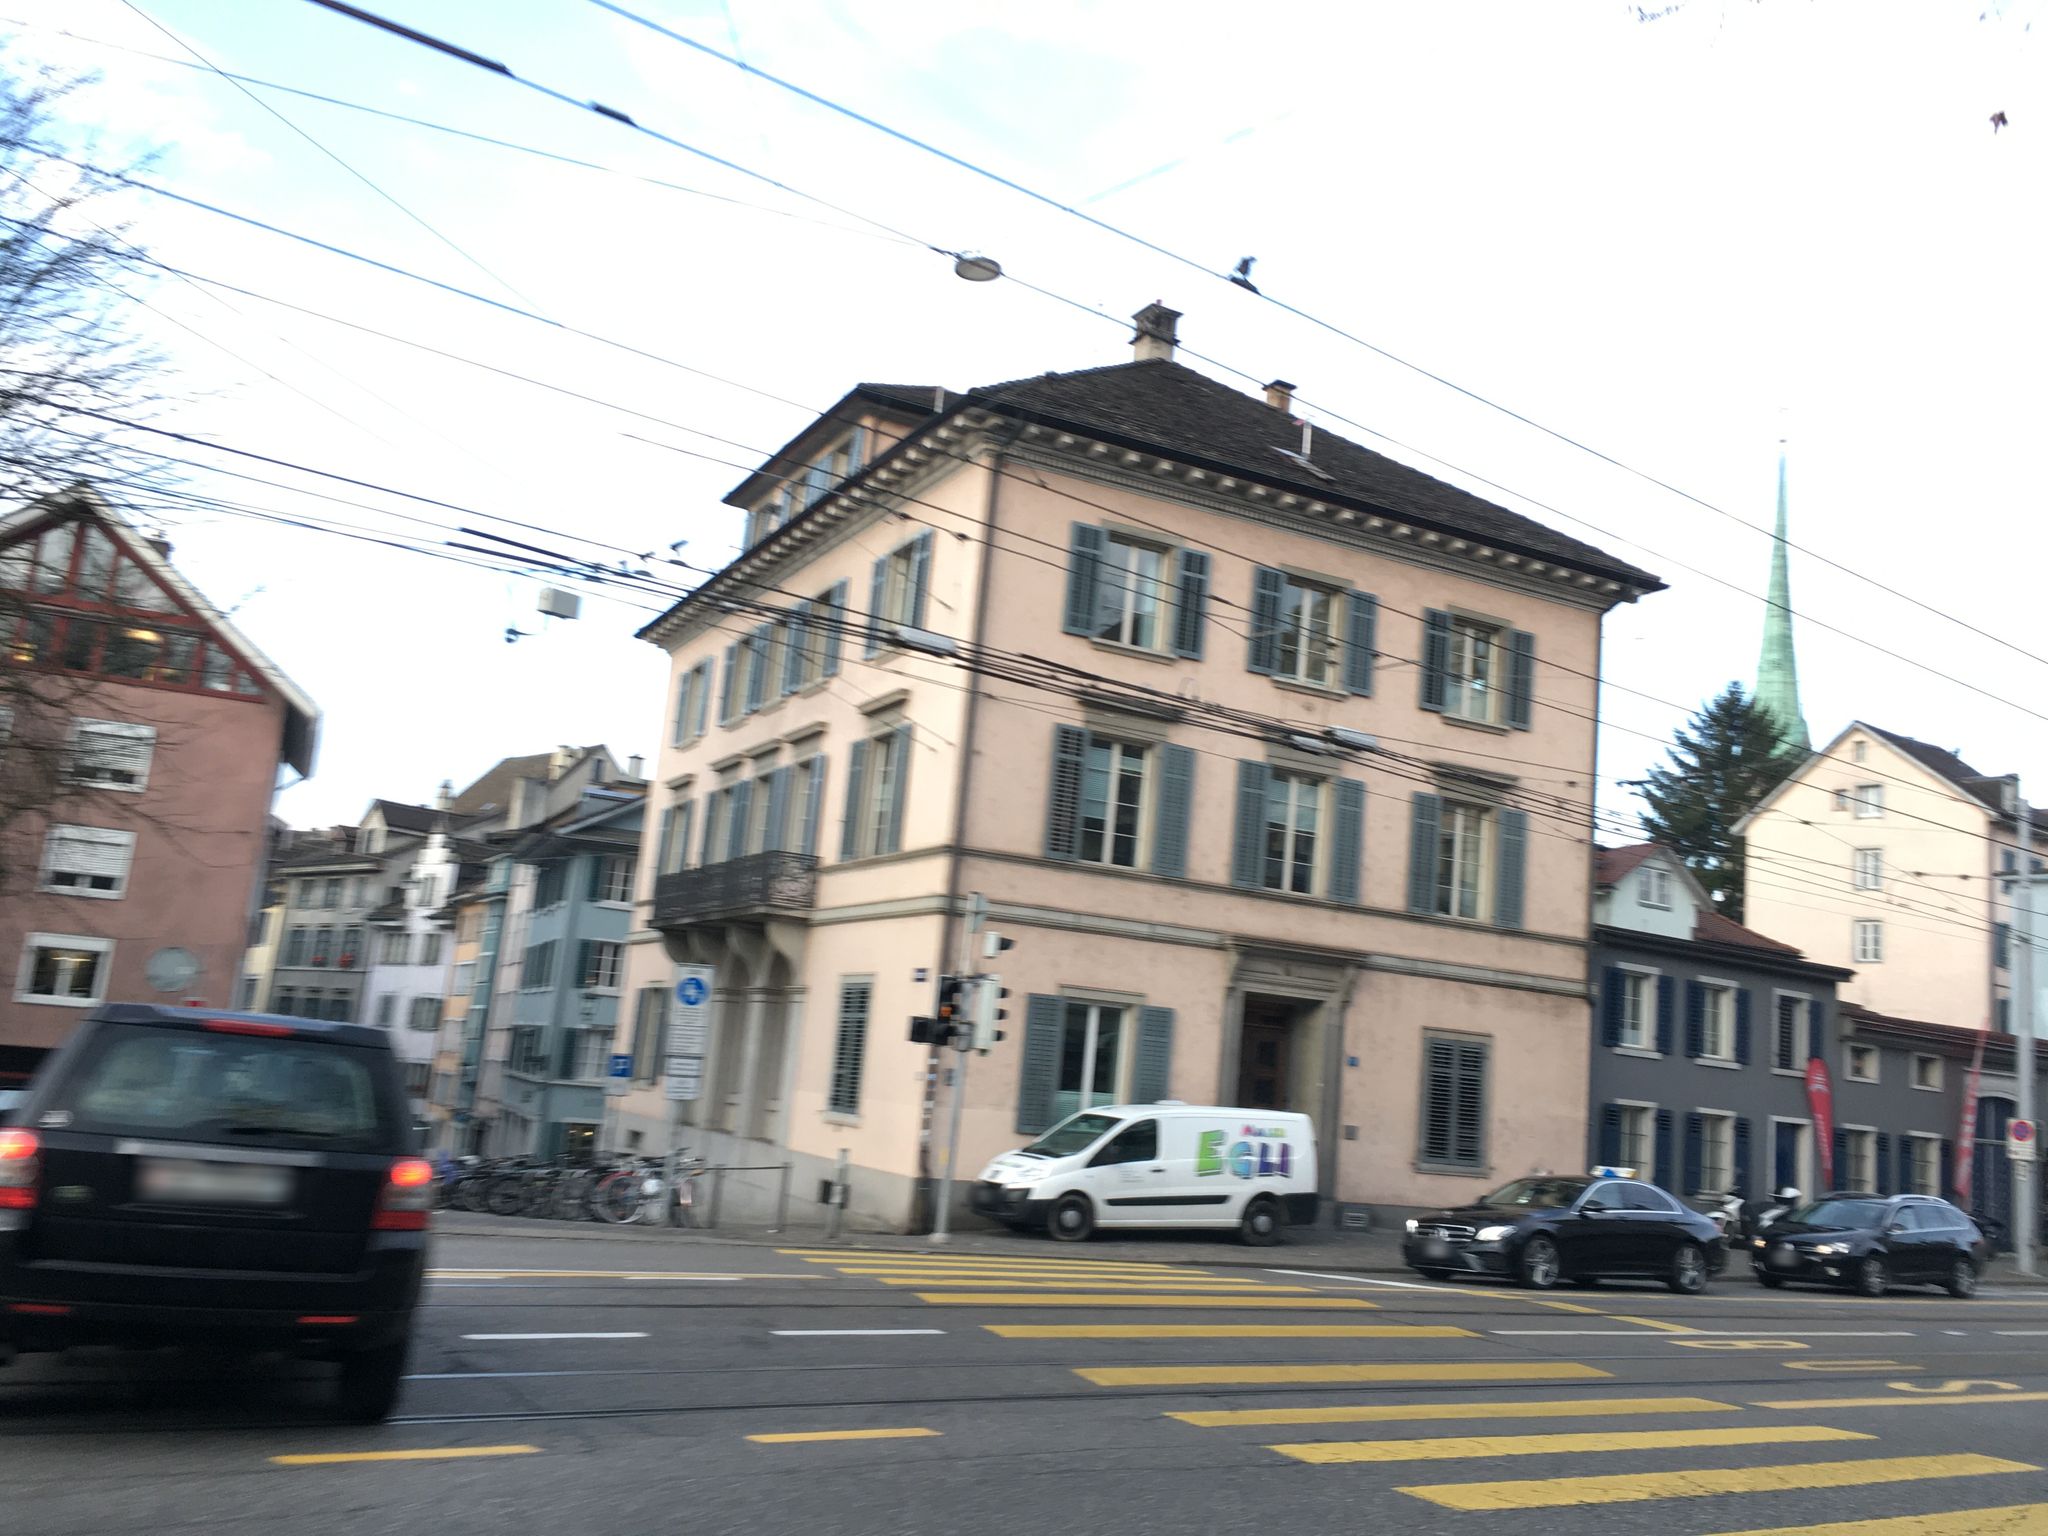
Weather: clear
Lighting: day
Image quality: good
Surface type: driving surface
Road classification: tertiary
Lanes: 2
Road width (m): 6
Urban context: urban centre
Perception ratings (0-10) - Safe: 2.37, Lively: 8.7, Beautiful: 4.54, Boring: 2.93, Depressing: 3.7, Wealthy: 8.06